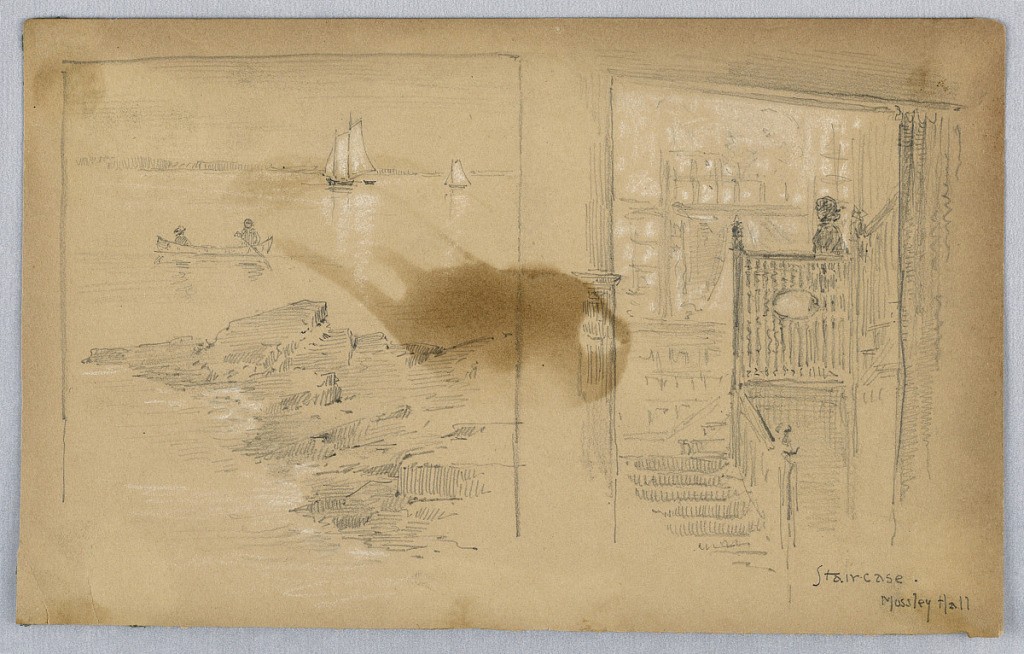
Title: Sketch of Landscape and Staircase
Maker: Arnold William Brunner, American, 1857–1925
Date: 1883
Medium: Graphite and white heightening on brown paper
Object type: Drawing
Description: Left, canoe and sailboats off rocks, two people canoeing. Right, view of staircase from doorframe.